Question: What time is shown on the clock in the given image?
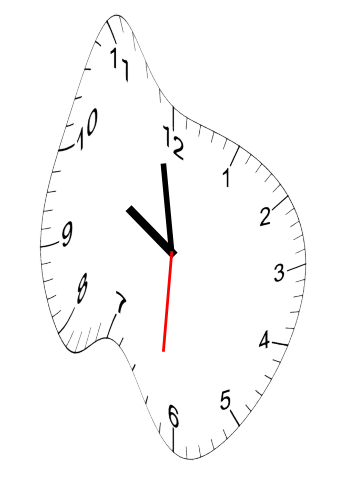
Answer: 09:58:31